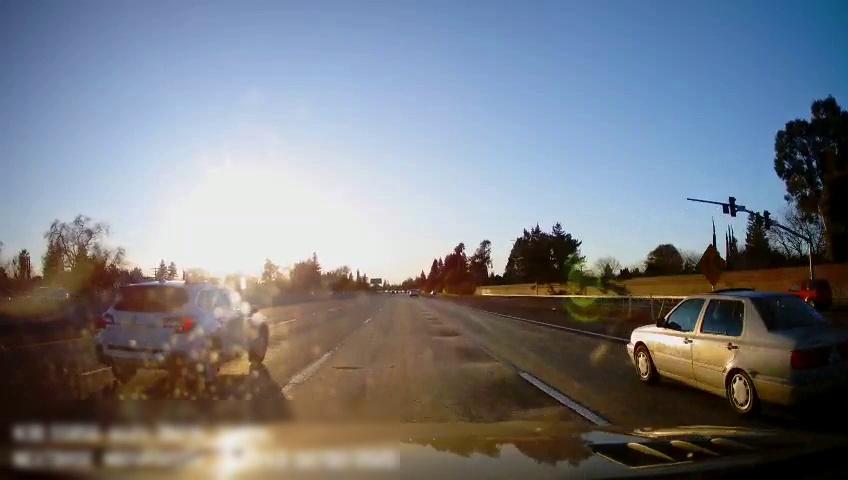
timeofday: Day
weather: Sunny
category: Drivable Space
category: Vehicles | Truck
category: Vehicles | Car
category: Vehicles | SUV
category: Vehicles | SUV
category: Vehicles | SUV
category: Lanes | Alternate Lane
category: Lanes | Alternate Lane
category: Lanes | Current Lane
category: Lanes | Current Lane
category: Lanes | Alternate Lane
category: Traffic | Lights
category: Traffic | Lights
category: Traffic | Signs
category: Traffic | Lights
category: Traffic | Lights
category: Traffic | Lights
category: Traffic | Signs